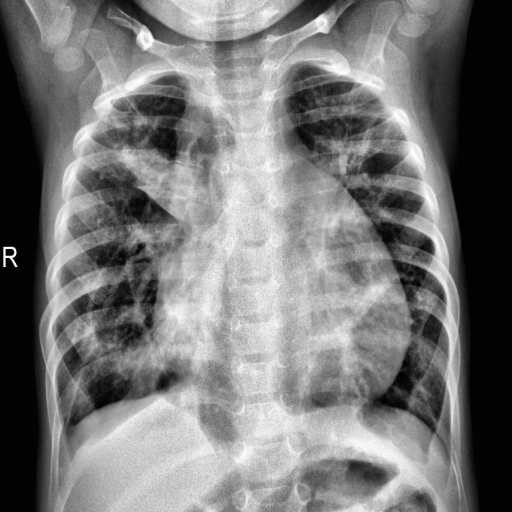
Finding: PNEUMONIA